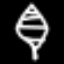
Label: leaf